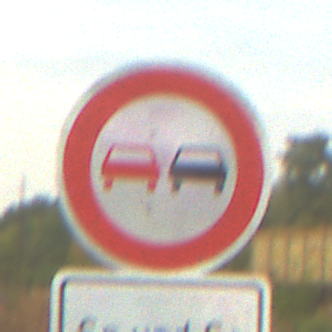
Verkehrszeichen: Ueberholverbot
Zusatzzeichen unten: ZeitangabenMitBeschraenkungAufWochentage8
Umgebung: Outdoor, Suburban
Tageszeit: SunriseSunset
Wetter: PartlyCloudy
Licht: Natural
Jahreszeit: NotSpecified
Kontrast: MediumContrast